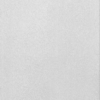
Label: dusty